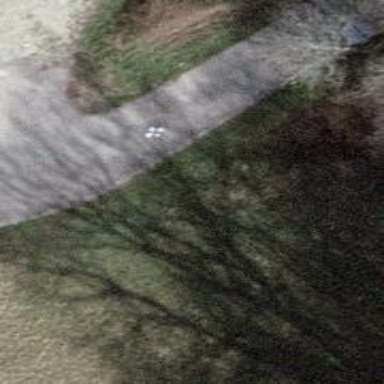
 indicating specific location or marking reference point."